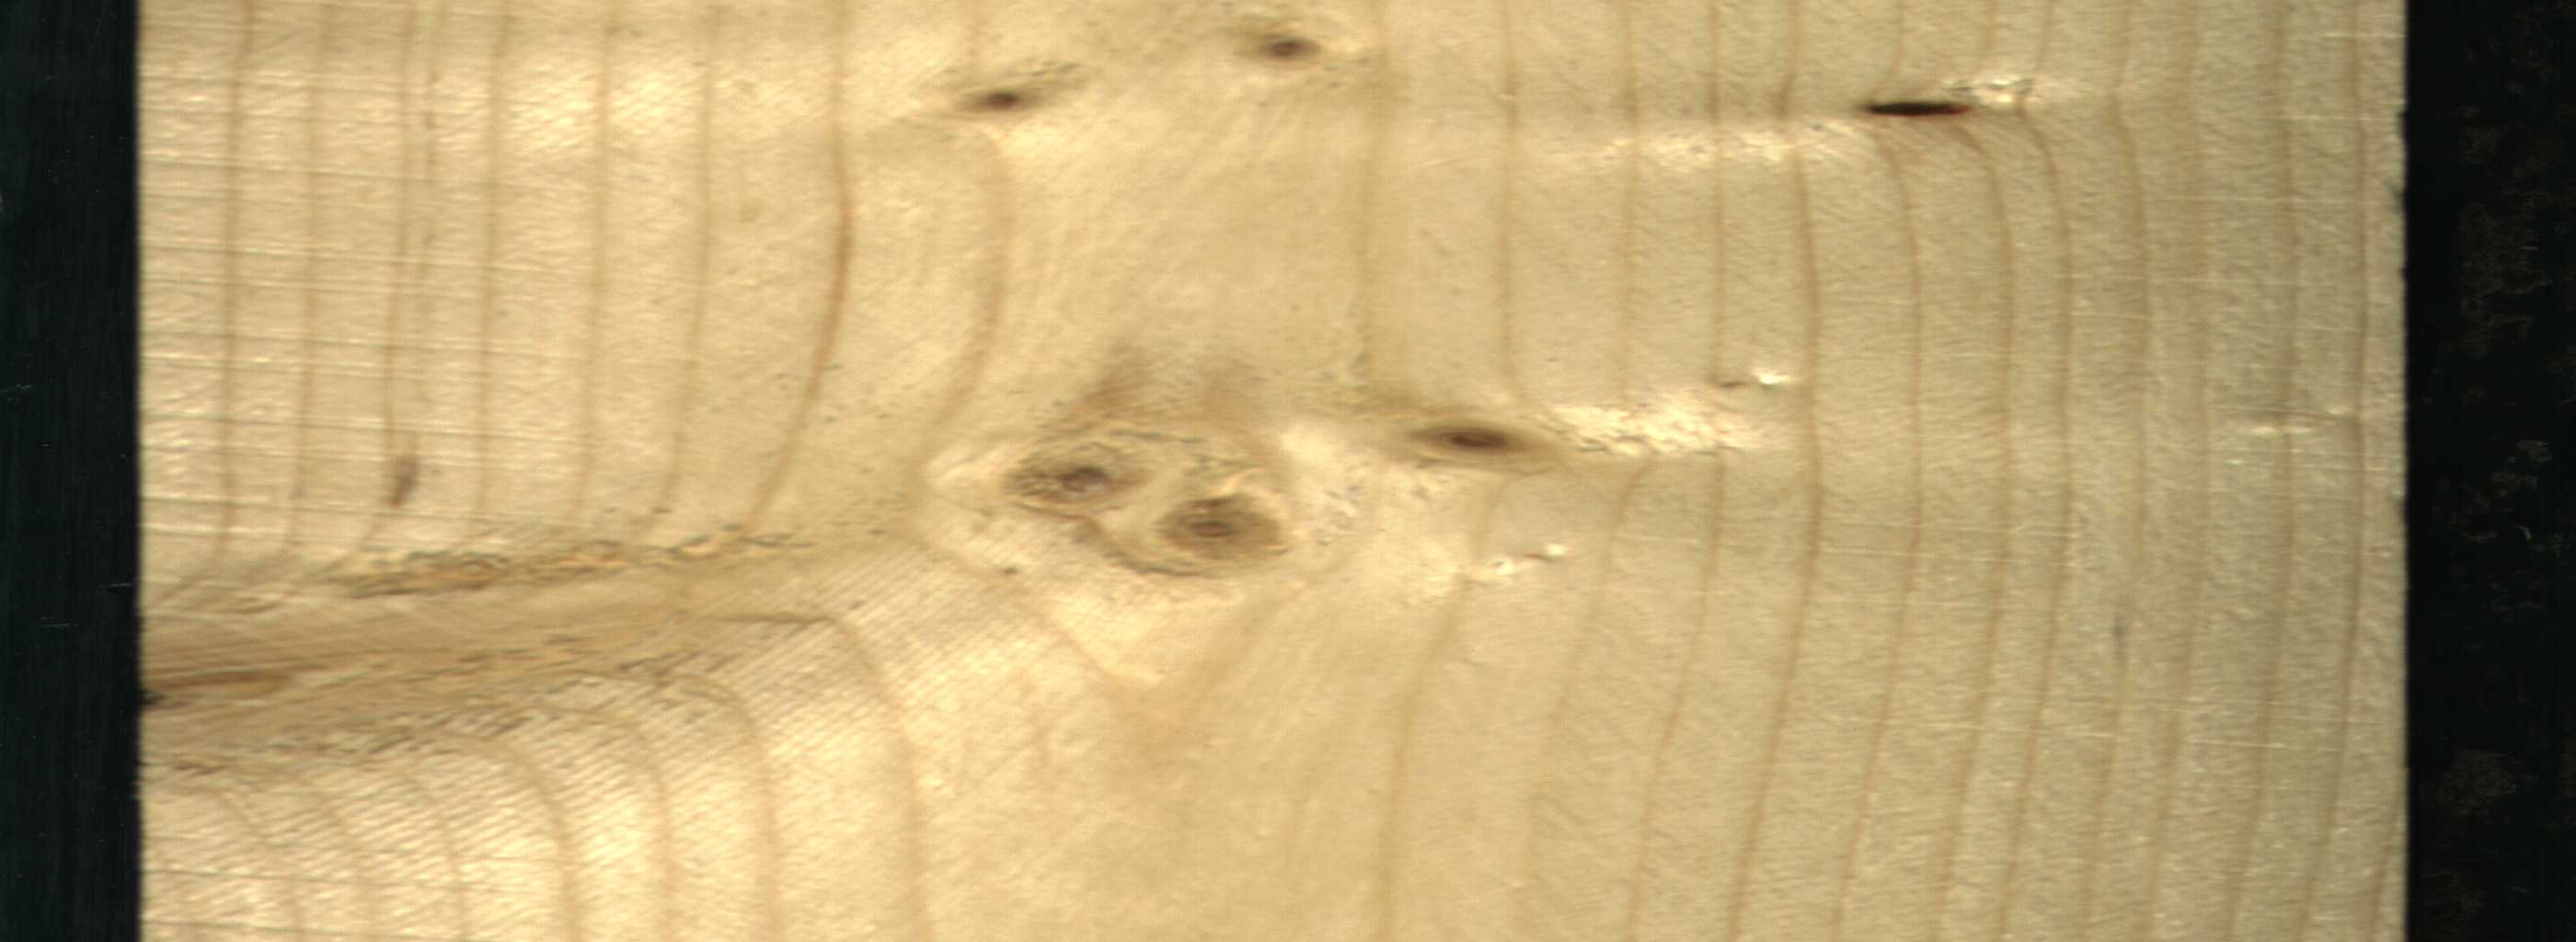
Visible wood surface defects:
Dead_Knot
Live_Knot
Live_Knot
Live_Knot
Live_Knot
Live_Knot
Live_Knot